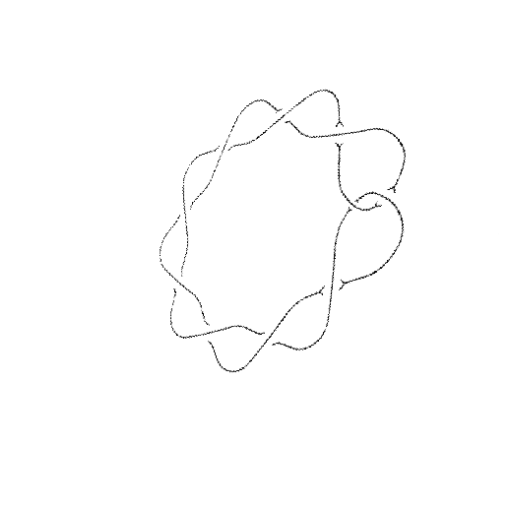
Crossing number: 10